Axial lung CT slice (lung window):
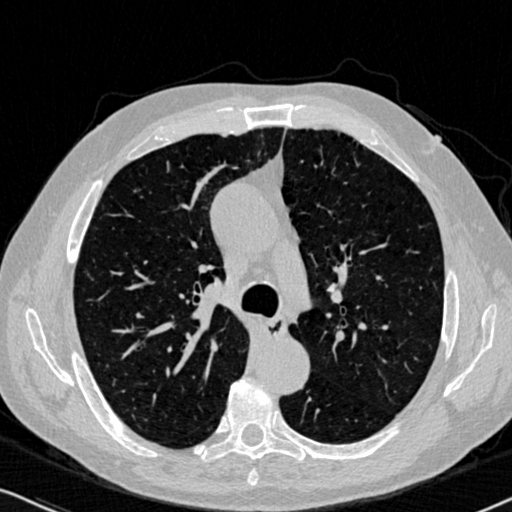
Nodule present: no